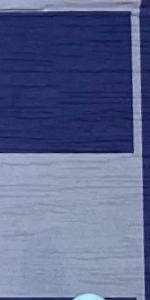
Label: Empty